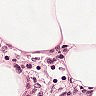
Metastatic tissue present: no